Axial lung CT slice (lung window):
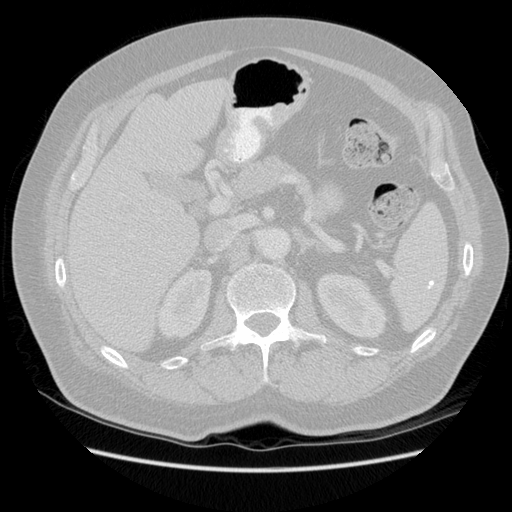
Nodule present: no